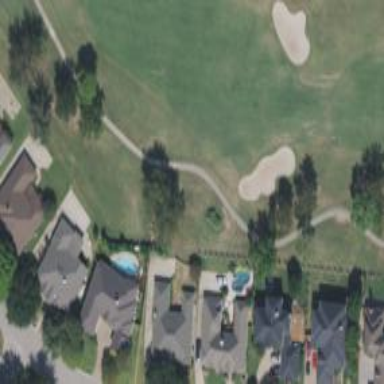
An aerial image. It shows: Path designed for golf carts.